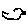
Label: bird